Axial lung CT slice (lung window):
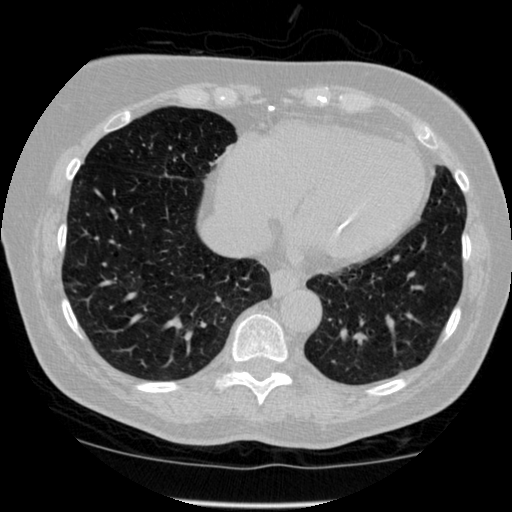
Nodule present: no